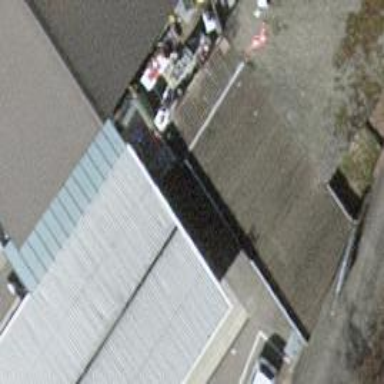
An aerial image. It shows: Fuel station.